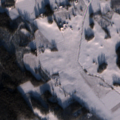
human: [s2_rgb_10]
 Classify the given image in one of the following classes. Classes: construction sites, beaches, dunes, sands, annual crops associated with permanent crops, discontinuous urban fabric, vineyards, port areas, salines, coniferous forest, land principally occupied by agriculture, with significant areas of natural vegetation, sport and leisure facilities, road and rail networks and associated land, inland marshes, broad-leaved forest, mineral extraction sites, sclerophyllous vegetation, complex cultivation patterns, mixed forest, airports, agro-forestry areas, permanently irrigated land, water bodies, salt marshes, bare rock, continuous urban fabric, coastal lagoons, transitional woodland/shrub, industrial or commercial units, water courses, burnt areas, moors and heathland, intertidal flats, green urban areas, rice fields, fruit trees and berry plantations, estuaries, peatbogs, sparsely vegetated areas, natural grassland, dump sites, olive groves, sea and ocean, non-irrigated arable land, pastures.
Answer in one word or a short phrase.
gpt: non-irrigated arable land, land principally occupied by agriculture, with significant areas of natural vegetation, coniferous forest